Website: ulta-beauty
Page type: billing-address
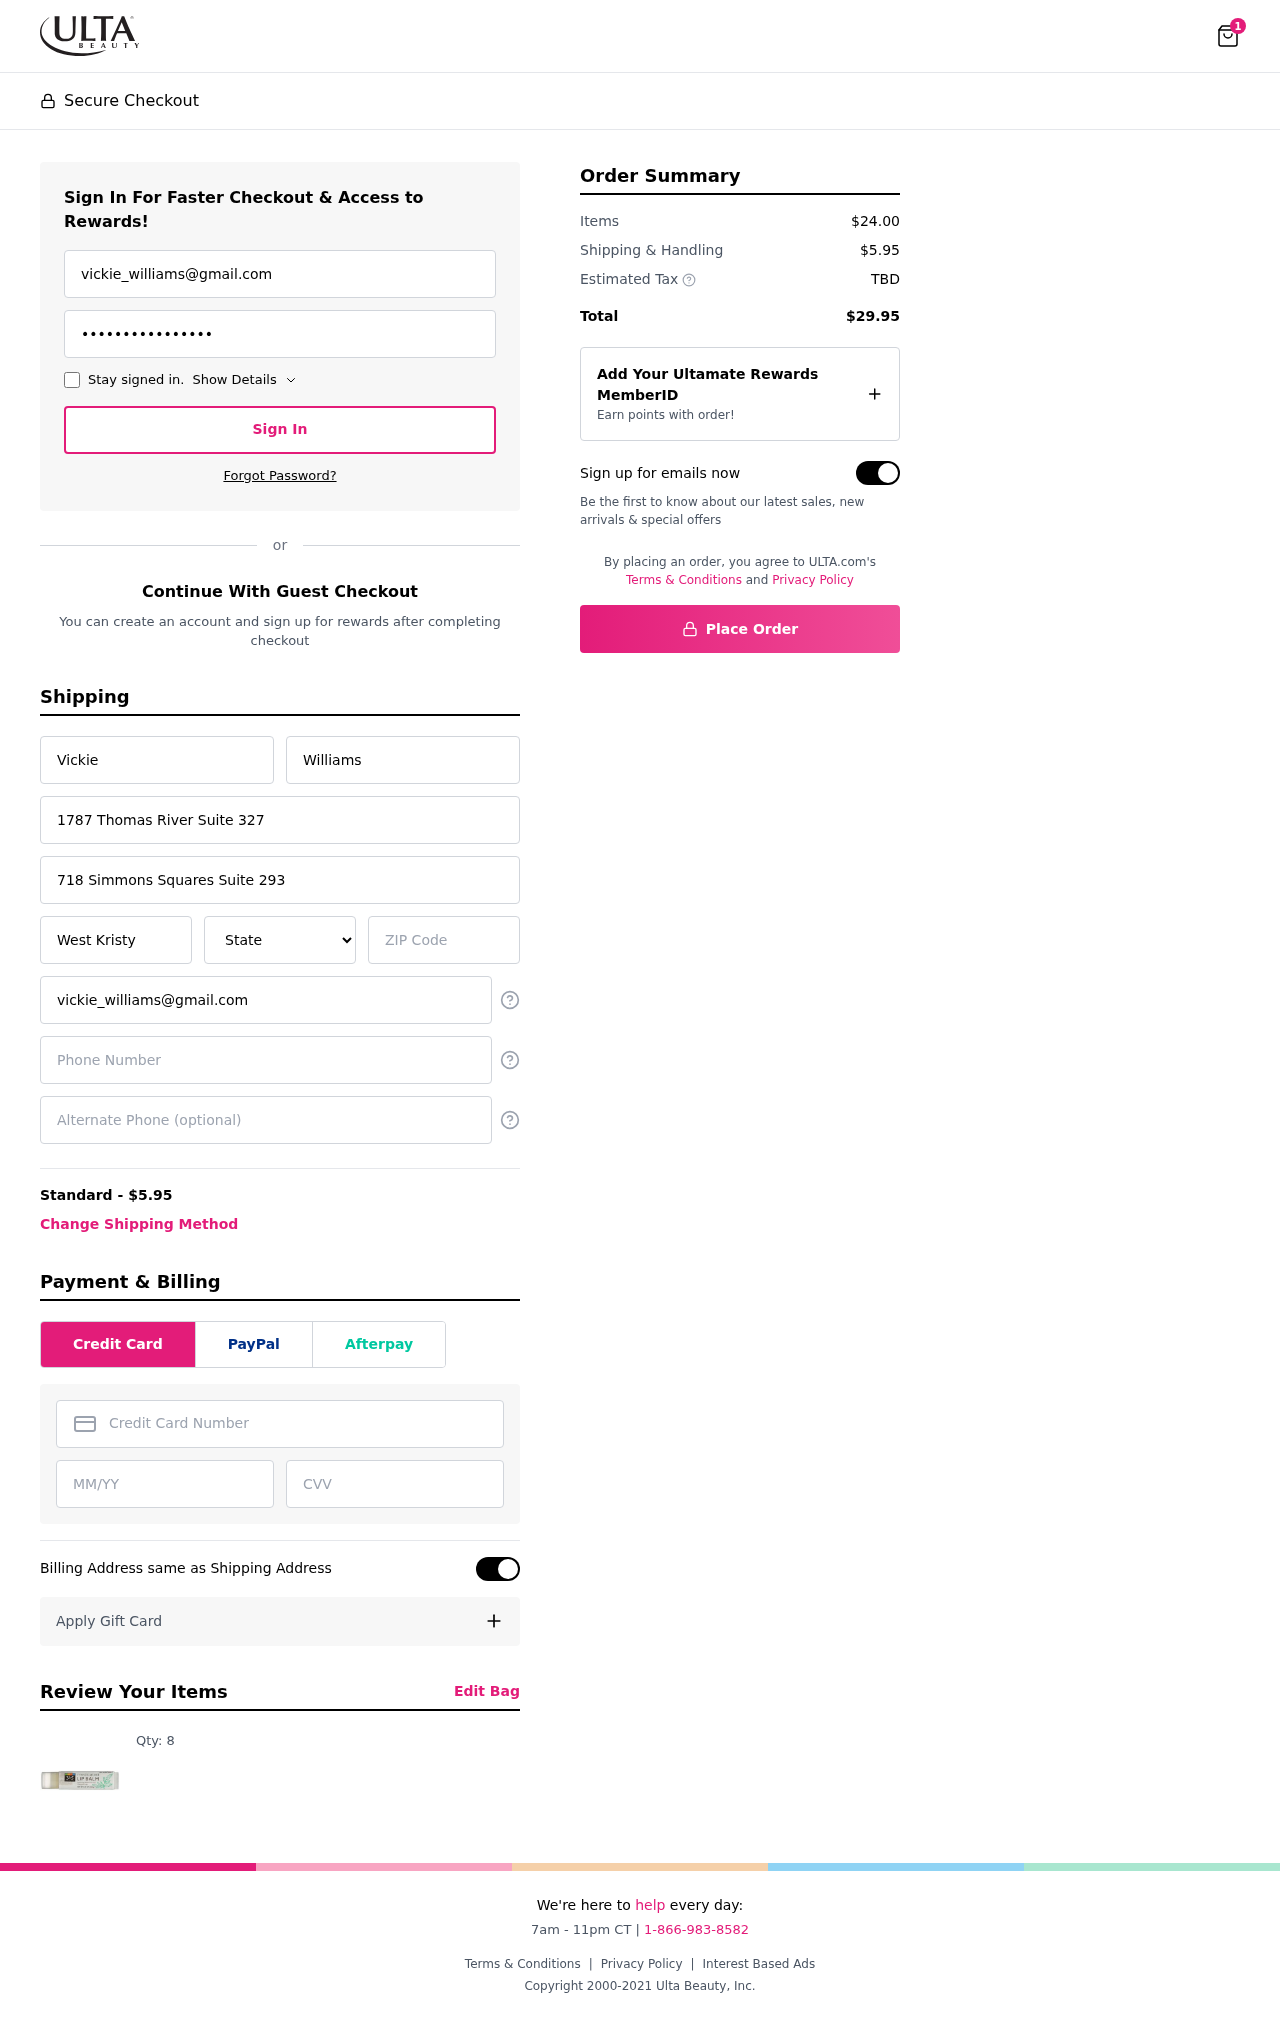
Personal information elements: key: PII_STATE
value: Ohio
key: PII_EMAIL
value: vickie_williams@gmail.com
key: PII_FIRSTNAME
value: Vickie
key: PII_LASTNAME
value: Williams
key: PII_STREET
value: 1787 Thomas River Suite 327
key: PII_STREET2
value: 718 Simmons Squares Suite 293
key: PII_CITY
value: West Kristy
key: PII_POSTCODE
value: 56076
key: PII_PHONE
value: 2135128398
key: PII_ALT_PHONE
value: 9766415784
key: PII_CARD_NUMBER
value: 2719 7152 1676 8334
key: PII_CARD_EXPIRY
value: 12/27
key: PII_CARD_CVV
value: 003
Product elements: key: PRODUCT1_QUANTITY
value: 8
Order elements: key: ORDER_NUM_ITEMS
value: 1
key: ORDER_SHIPPING_COST
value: $5.95
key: ORDER_SUBTOTAL
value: $24.00
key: ORDER_TOTAL
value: $29.95